Question: i am working on a carousel component called "tabbedcarousel", i need to iterate through it's children nodes to access an image property. see the pic below:

that "tabbedimagecarouselunselectedimage" -> "fileReference" is what i need to get.
say i m currently working on "tabbedcarousel.jsp", i have access to my currentNode, so the way i m assuming to get the deep child img property is like this:
'''
<%
NodeIterator tabbedCarouselChildNodes = currentNode.getNodes();
while(tabbedCarouselChildNodes.hasNext()){
Node parNode = tabbedCarouselChildNodes.nextNode();
NodeIterator parChildNodes = parNode.getNodes();
while(parChildNodes.hasNext()){
Node tabbedCarouselItemNode = parChildNodes.nextNode();
NodeIterator tabbedCarouselItemChildNodes = tabbedCarouselItemNode.getNodes();
while(tabbedCarouselItemChildNodes.hasNext()){
Node tabImgNode = tabbedCarouselItemChildNodes.nextNode();
%>
test here s the img property : <%= tabImgNode.getProperties("fileReference").toString()%> !!!
<%
}
}
%>
'''
but it does not work. hopefully someone can give me some suggestions. thanks
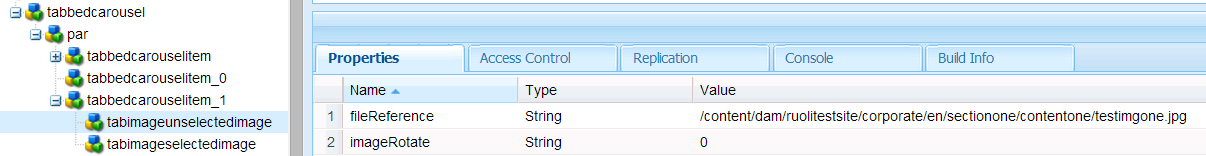
Answer: I've added one brace at the end and replaced 'tabImgNode.getProperties()' with 'hasProperty()'/'getProperty()' combo. Works fine on my CQ:
'''
<%
NodeIterator tabbedCarouselChildNodes = currentNode.getNodes();
while(tabbedCarouselChildNodes.hasNext()) {
Node parNode = tabbedCarouselChildNodes.nextNode();
NodeIterator parChildNodes = parNode.getNodes();
while(parChildNodes.hasNext()){
Node tabbedCarouselItemNode = parChildNodes.nextNode();
NodeIterator tabbedCarouselItemChildNodes = tabbedCarouselItemNode.getNodes();
while(tabbedCarouselItemChildNodes.hasNext()){
Node tabImgNode = tabbedCarouselItemChildNodes.nextNode();
if (!tabImgNode.hasProperty("fileReference")) {
continue;
}
%>
test: <%= tabImgNode.getProperty("fileReference").getString()%>
<%
}
}
}
%>
'''
BTW, it can be refactored using Sling API:
'''
<%
Iterator<Resource> items = resource.getChild("par").listChildren();
while (items.hasNext()) {
Resource property = items.next().getChild("tabimageunselectedimage/fileReference");
if (property == null) {
continue;
}
%>
fileReference: <%= property.adaptTo(String.class) %>
<% } %>
'''
The third option is to use 3rd party library called <URL>:
'''
<% for (Resource r : SlingQuery.$(resource).find("#tabimageunselectedimage")) { %>
path: <%= r.adaptTo(ValueMap.class).get("fileReference") %>
<% } %>
'''